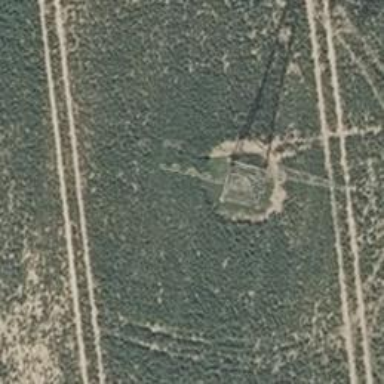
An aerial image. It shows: Power tower.